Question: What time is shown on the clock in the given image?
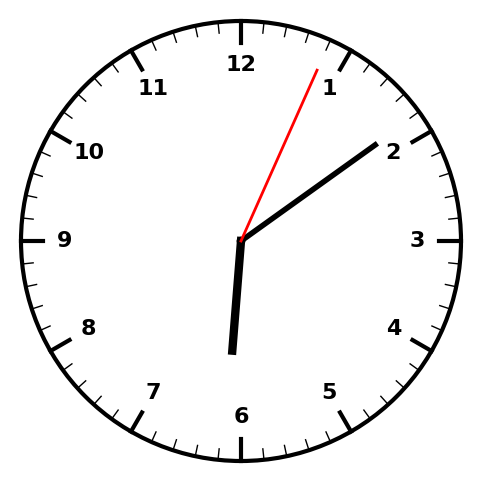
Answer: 06:09:04